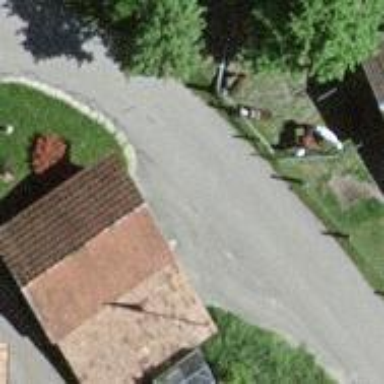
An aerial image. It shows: Barn.